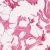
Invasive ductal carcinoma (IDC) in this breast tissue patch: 0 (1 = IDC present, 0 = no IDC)